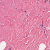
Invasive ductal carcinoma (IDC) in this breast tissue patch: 0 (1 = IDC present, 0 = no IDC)